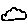
Label: cloud